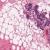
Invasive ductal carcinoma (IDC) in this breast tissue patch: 0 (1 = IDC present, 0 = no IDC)